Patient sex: F
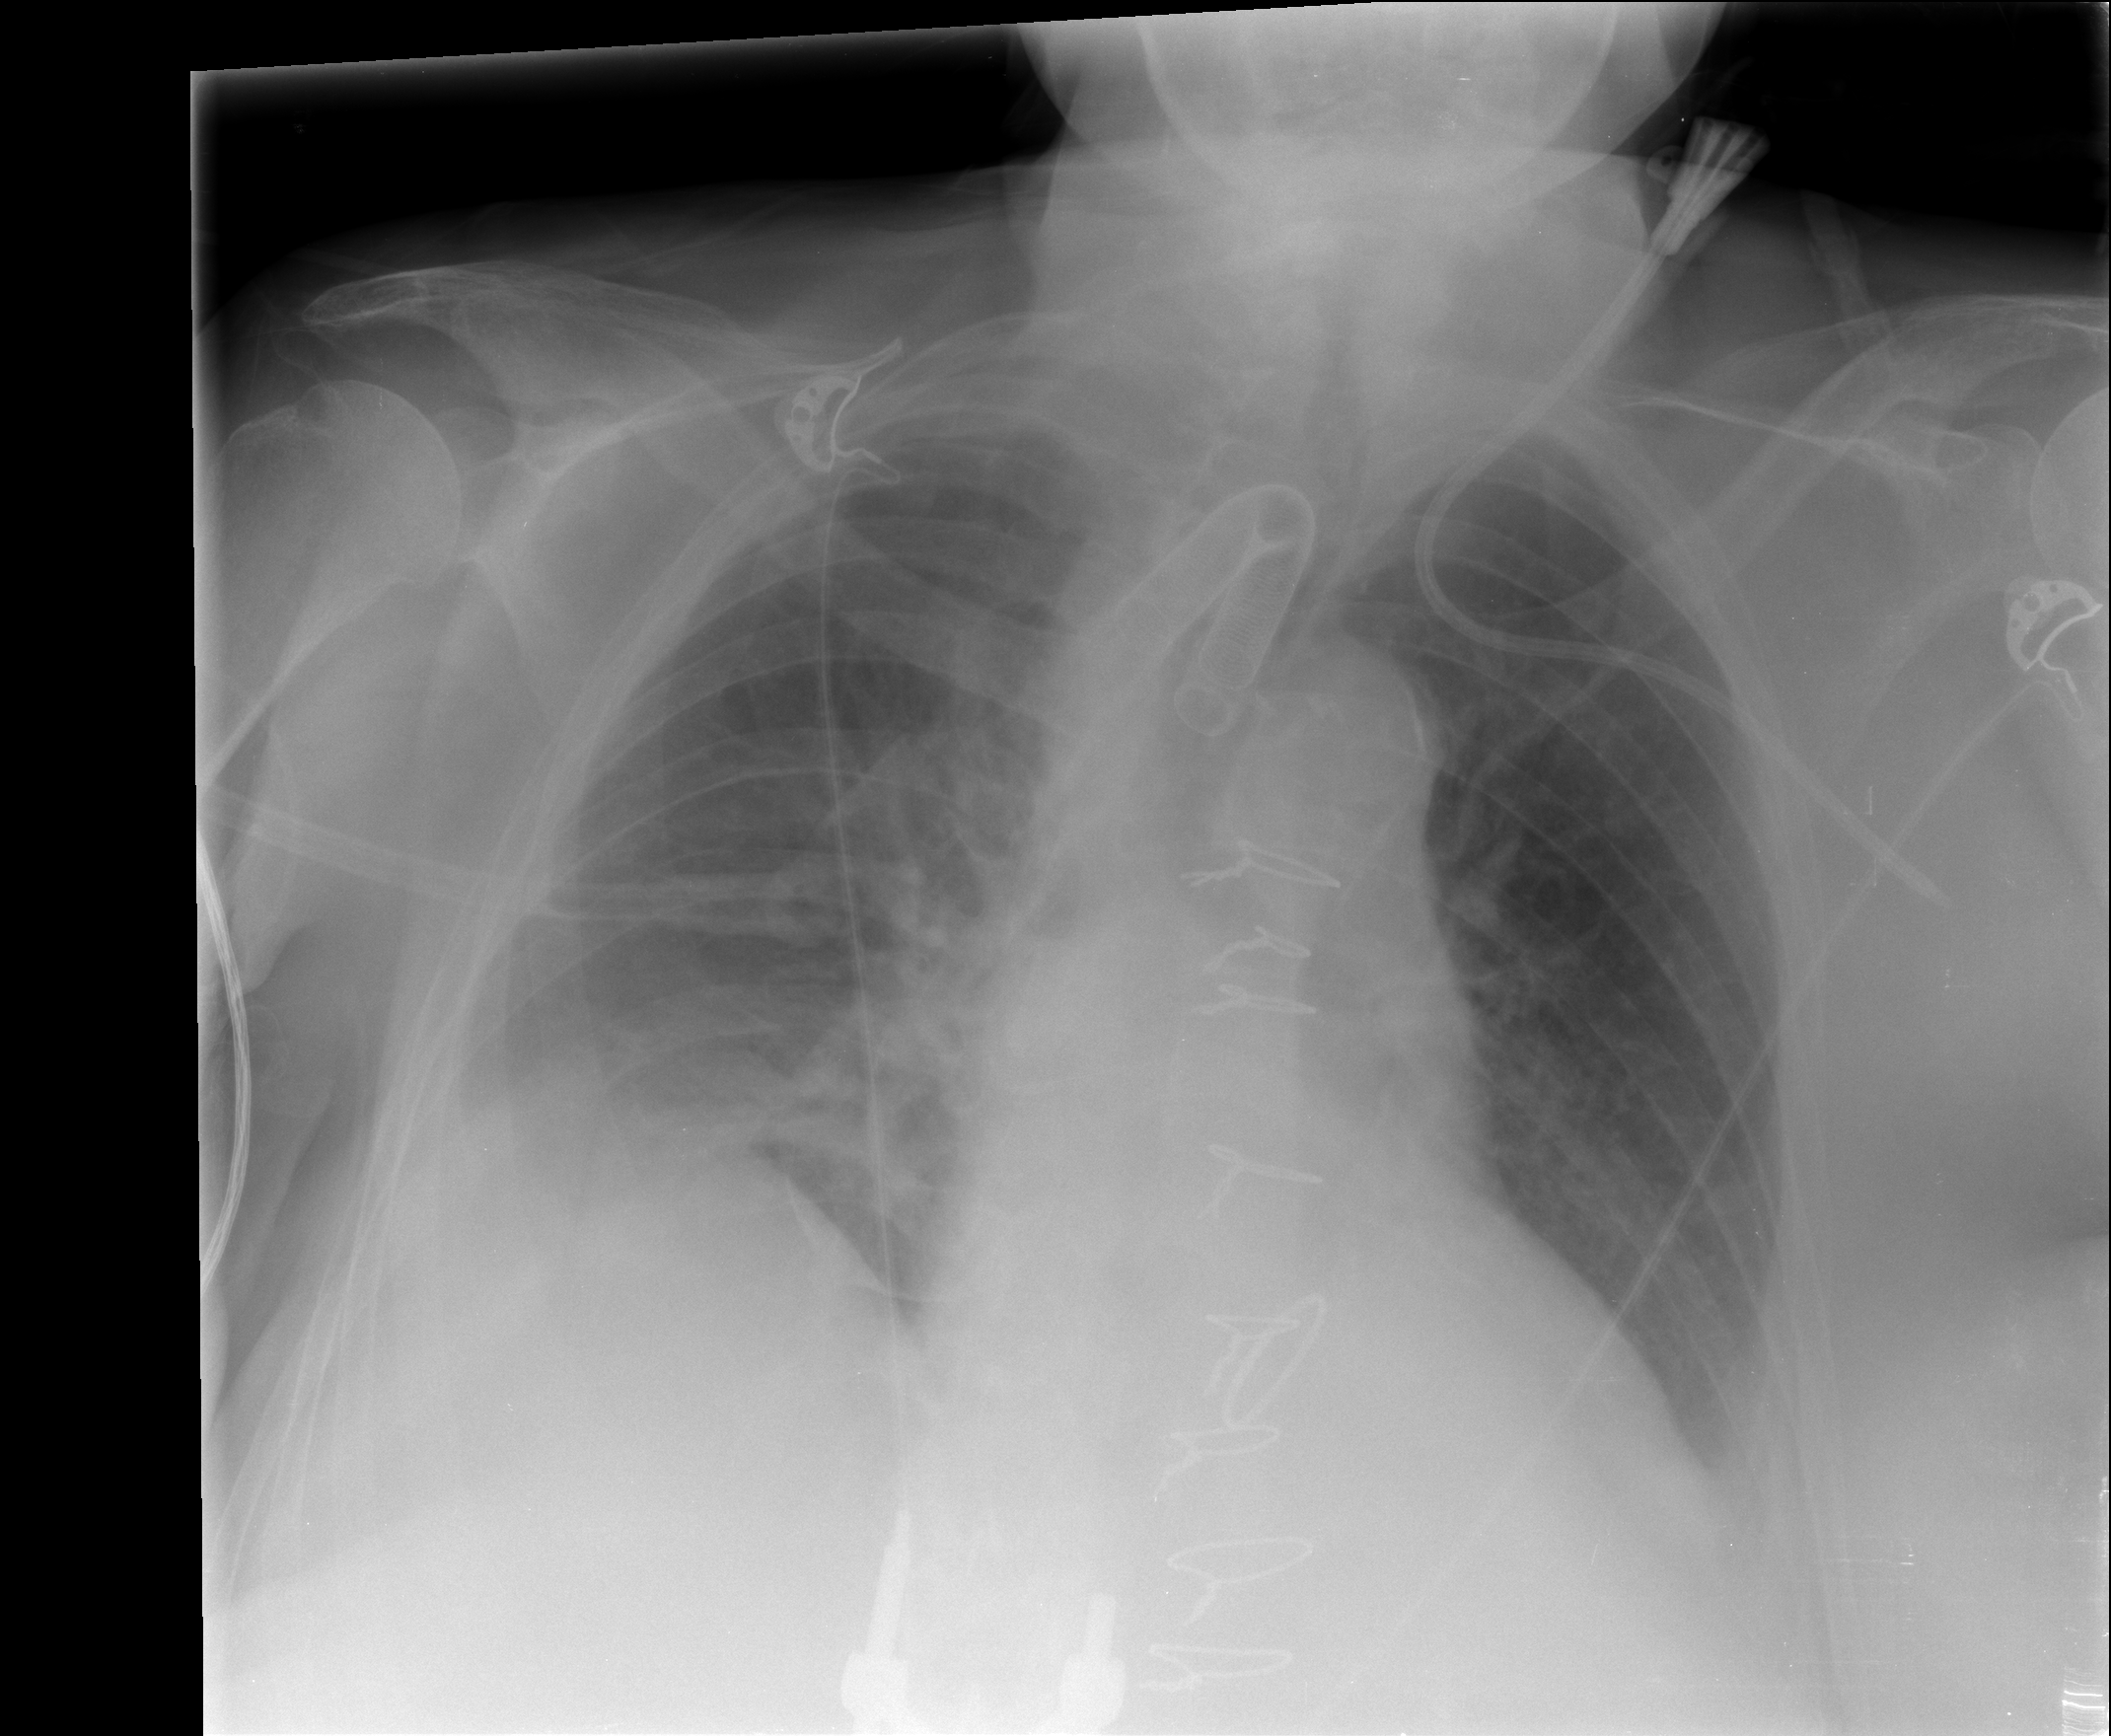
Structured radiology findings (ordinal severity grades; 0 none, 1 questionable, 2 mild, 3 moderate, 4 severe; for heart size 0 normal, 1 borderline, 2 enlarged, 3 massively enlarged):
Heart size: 1
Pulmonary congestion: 0
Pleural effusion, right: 2
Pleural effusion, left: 0
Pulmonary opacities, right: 1
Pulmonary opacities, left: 0
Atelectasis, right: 2
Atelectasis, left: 0